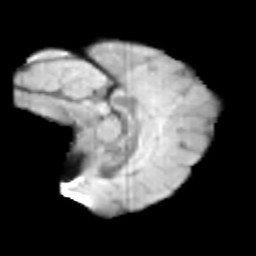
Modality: T2w
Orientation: sagittal
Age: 10
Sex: female
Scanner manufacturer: siemens
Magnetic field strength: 3 T
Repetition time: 3.8 s
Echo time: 0.07 s